Aerial crown-view tile of a tropical tree (Barro Colorado Island, Panama), acquired 20250915:
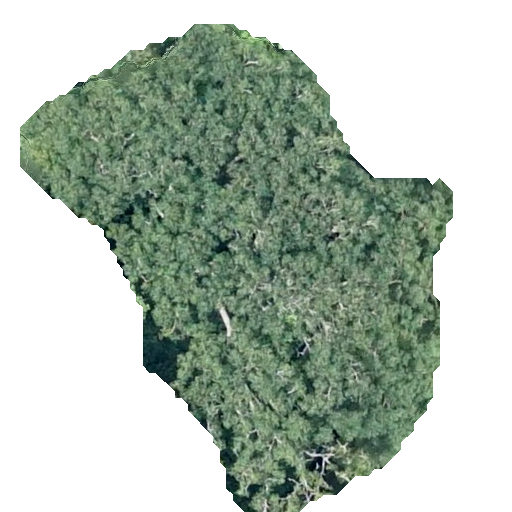
Species: Tabebuia rosea
GBIF accepted scientific name: Tabebuia rosea
Crown area: 181.559 m²